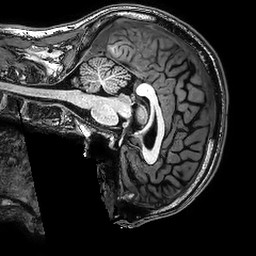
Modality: T1w
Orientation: sagittal
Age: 31
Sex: male
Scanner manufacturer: philips
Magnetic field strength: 3 T
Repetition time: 0.008079 s
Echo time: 0.003702 s